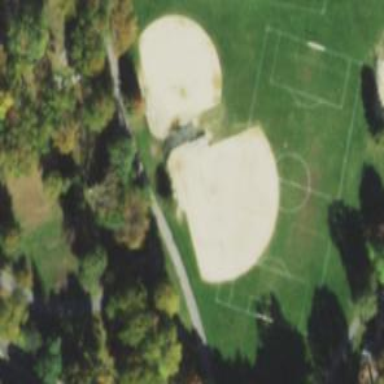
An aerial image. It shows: Dirt baseball pitch for leisure and sports.